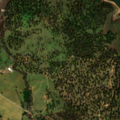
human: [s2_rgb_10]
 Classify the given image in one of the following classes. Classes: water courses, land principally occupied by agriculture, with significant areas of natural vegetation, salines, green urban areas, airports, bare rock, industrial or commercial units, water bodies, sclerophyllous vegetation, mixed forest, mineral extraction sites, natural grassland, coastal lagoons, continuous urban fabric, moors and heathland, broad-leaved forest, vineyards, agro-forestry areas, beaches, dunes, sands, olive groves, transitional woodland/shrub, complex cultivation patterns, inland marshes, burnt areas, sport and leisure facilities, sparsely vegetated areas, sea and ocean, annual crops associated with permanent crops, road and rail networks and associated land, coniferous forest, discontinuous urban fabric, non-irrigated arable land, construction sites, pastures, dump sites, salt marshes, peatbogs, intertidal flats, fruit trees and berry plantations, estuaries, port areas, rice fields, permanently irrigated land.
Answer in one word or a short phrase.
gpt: pastures, agro-forestry areas, water bodies